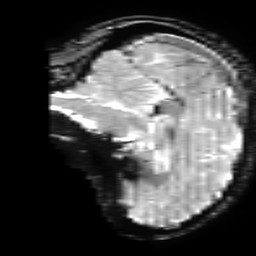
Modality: T2starw
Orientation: sagittal
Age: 41
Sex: female
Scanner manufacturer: ge
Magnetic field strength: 3 T
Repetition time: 0.65 s
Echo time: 0.02 s